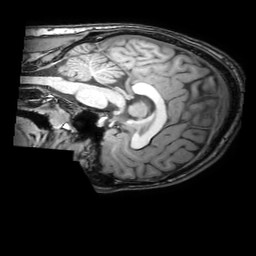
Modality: T1w
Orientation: sagittal
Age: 25
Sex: male
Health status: healthy
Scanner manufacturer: philips
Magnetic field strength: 3 T
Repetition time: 0.0079 s
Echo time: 0.0035 s